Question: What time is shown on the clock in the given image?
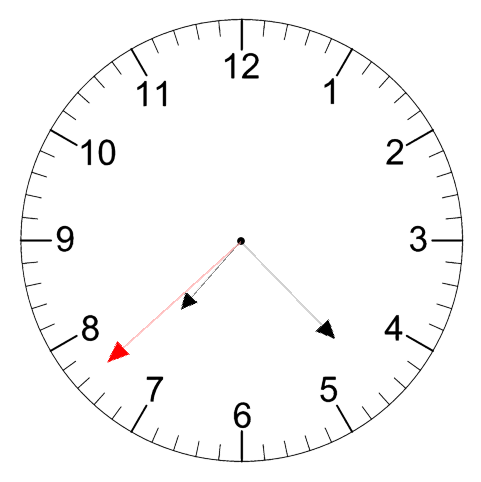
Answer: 07:22:38